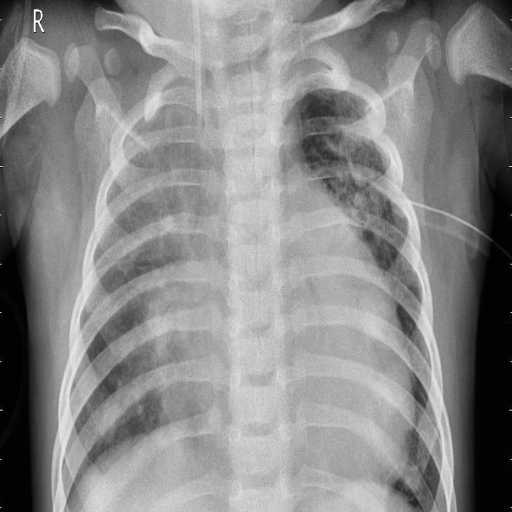
Finding: PNEUMONIA